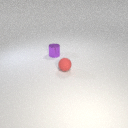
small red rubber sphere to the right of small purple metal cylinder